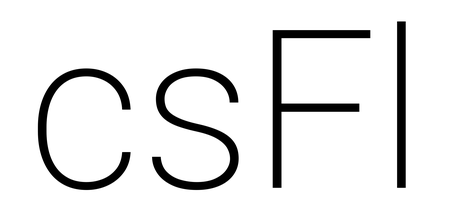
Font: Roboto_ExtraLight